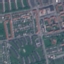
Land use / land cover class: Residential